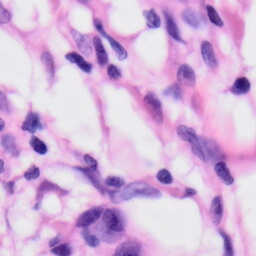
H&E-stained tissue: Skin